Field crop: maize
Growth stage: 2
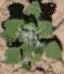
Species: chenopodium